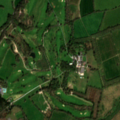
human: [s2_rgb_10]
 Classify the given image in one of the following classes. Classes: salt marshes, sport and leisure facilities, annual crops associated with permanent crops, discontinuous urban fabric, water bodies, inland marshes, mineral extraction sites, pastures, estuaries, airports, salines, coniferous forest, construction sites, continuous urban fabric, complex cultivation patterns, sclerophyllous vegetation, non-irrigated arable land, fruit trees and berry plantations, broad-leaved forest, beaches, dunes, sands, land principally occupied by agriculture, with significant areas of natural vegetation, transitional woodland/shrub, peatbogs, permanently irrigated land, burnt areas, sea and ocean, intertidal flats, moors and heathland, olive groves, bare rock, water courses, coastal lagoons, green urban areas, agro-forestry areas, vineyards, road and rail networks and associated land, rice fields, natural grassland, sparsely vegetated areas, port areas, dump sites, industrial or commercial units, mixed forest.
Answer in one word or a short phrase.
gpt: sport and leisure facilities, pastures, broad-leaved forest, mixed forest